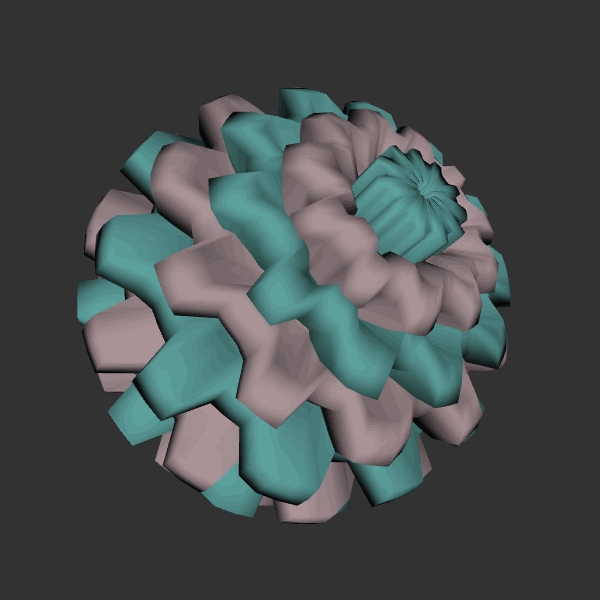
Background: dark